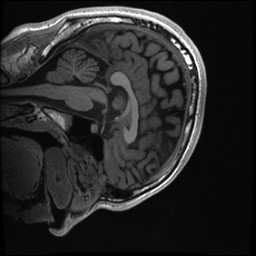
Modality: T1w
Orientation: sagittal
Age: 18
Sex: male